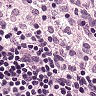
Metastatic tissue present: no